Question: I would like to segment this image
(I want only the bees, I have 100 images like that not labelled). I think that the best way to do that is to use frenquency domain because the bees seems to have specific frequencies. But I'm not sure how to do that. How to find the right frequencies ?
Or maybe you think of a better way to do that ?
Thanks in advance !
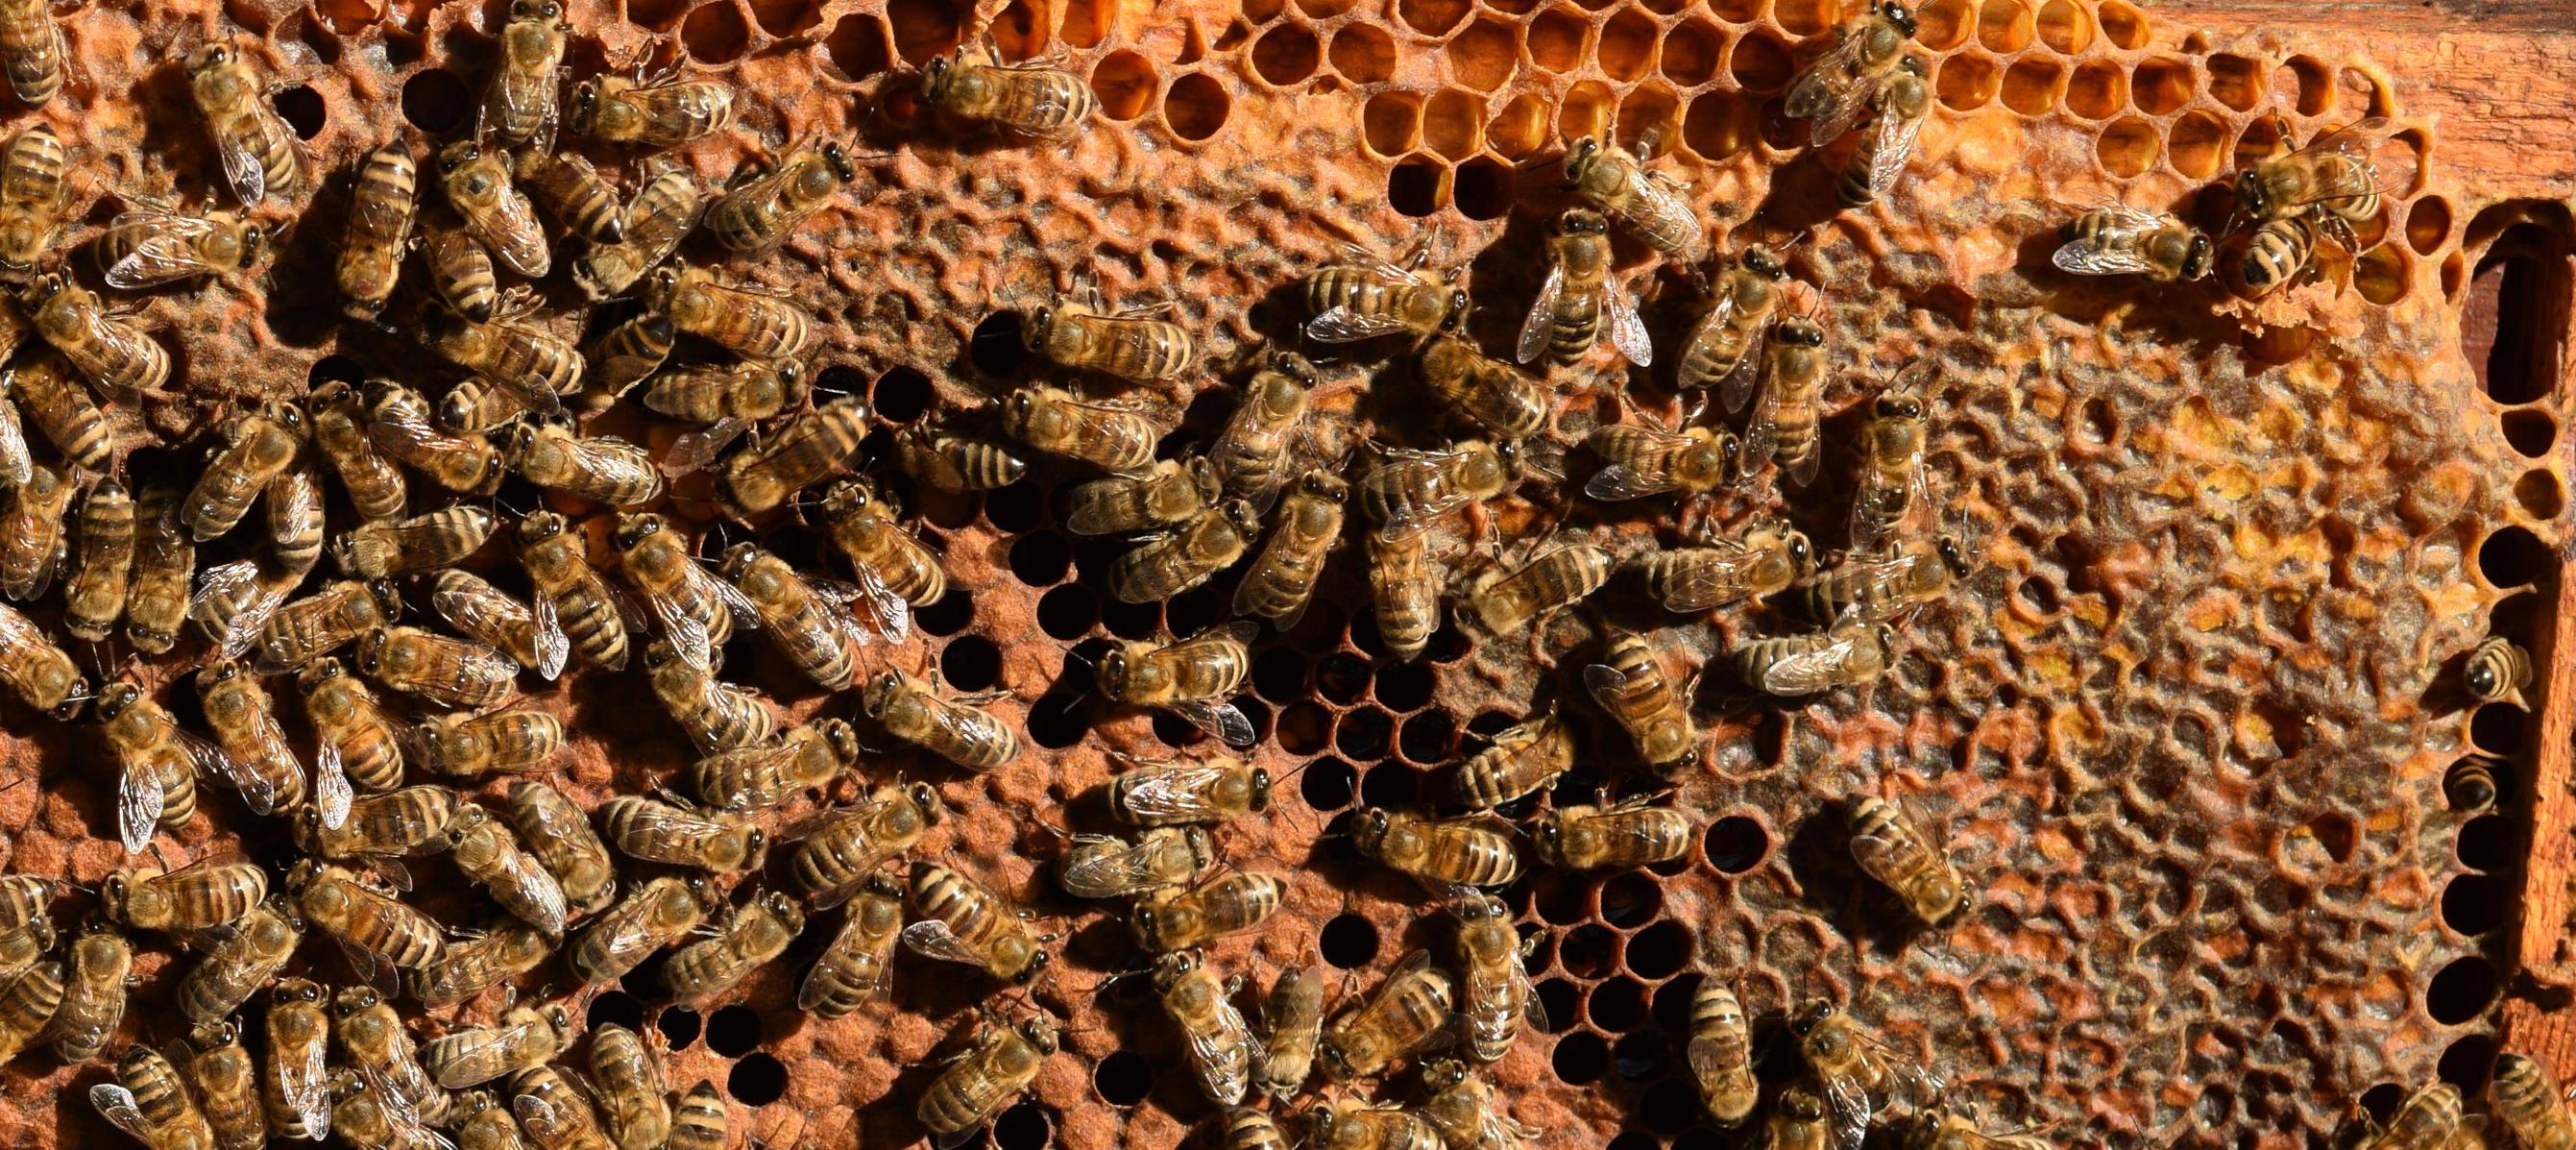
Answer: Thanks shai for your answer !
I ended up solving this task by using CNN (unet architecture ). I annotated 3 full images and it was enough because there is a lot of bees in one image. The training was done using small patches (big enough to contain one bee ) and not the entire image.
Also I use CRF to improve the segmentation !
I tested the method in 50 images, and it ended up working very well :)